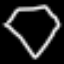
Label: diamond